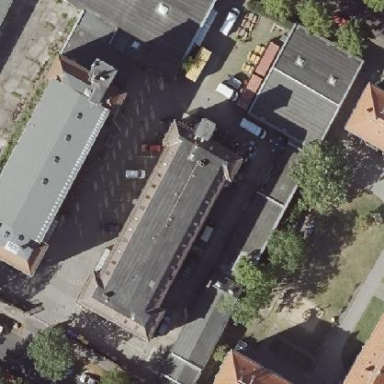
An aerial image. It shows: Commercial building.